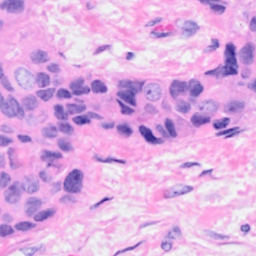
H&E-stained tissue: Breast